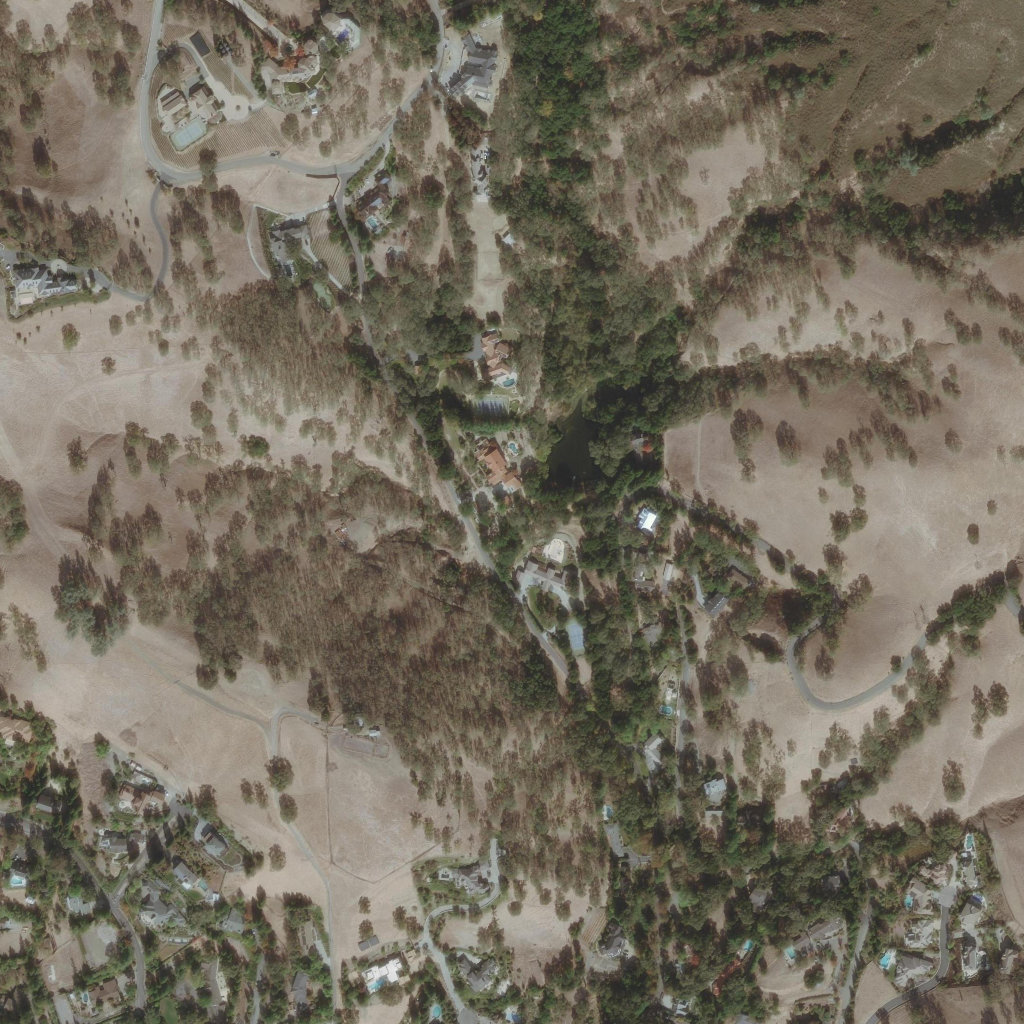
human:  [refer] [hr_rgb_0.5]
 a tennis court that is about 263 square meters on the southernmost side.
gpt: <box>[[55, 61, 56, 63, 0]]</box>

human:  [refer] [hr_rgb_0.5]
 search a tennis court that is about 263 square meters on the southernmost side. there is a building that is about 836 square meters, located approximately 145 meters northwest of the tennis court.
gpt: <box>[[55, 60, 57, 63, 0]]</box>